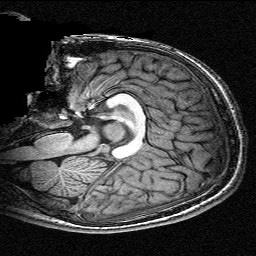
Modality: T1w
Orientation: sagittal
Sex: male
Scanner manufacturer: siemens
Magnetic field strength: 3 T
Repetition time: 2.3 s
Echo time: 0.00336 s